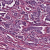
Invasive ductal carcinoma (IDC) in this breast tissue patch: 1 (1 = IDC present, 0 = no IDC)